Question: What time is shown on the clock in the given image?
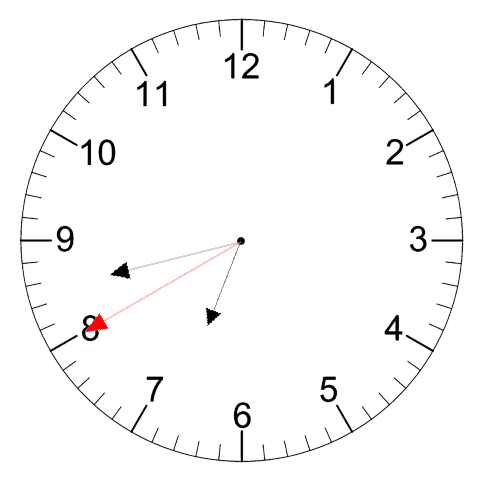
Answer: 06:42:40